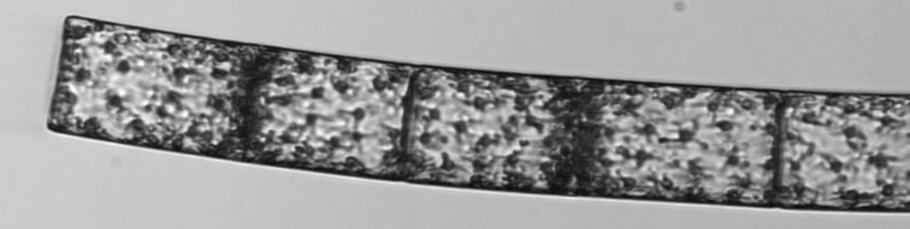
Label: Guinardia_flaccida